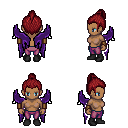
a pixel art fantasy rpg character, female body template, human, dark skin, purple wings, magenta pants, brunette short topknot hairstyle, leather bracers, black shoes, four views (front, back, left, right), 2x2 character sprite sheet, small pixel art, hard edges, no anti-aliasing